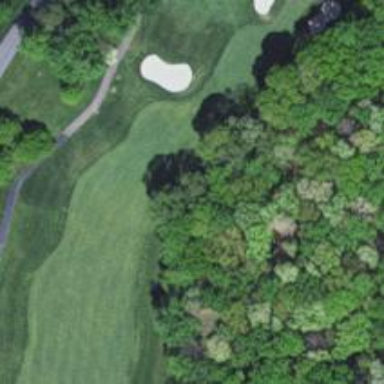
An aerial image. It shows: View of golf hole.